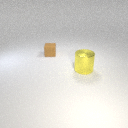
small brown rubber cube to the left of large yellow metal cylinder